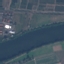
Land use / land cover: River